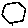
Label: hexagon